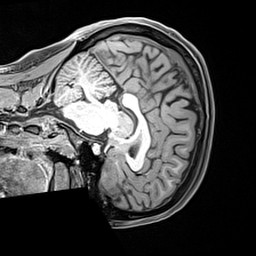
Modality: T1w
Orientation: sagittal
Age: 23
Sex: female
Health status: healthy
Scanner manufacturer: siemens
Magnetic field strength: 3 T
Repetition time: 2.4 s
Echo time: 0.00217 s